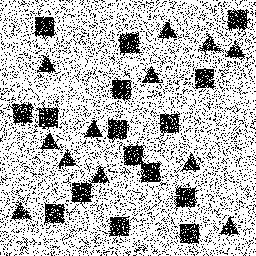
Squares: 16
Triangles: 12
Stars: 0
Total shapes: 28